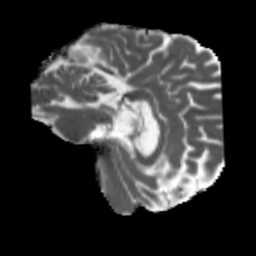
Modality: MD
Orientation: sagittal
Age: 47
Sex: male
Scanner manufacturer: siemens
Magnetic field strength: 3 T
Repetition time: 5.47 s
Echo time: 0.0854 s